Field crop: maize
Growth stage: 2
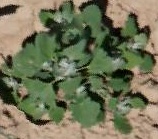
Species: chenopodium